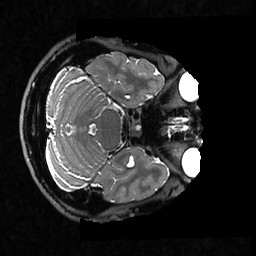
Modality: T2w
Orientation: axial
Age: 28
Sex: male
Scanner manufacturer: ge
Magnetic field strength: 3 T
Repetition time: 3.202 s
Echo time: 0.0665 s